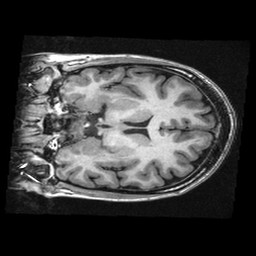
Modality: T1w
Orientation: coronal
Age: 23
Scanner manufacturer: ge
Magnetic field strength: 3 T
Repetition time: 0.008248 s
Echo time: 0.003096 s